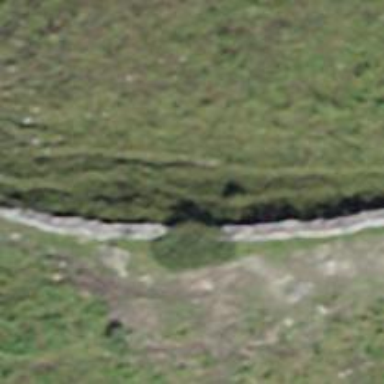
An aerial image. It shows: Wall barrier.